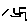
Label: line